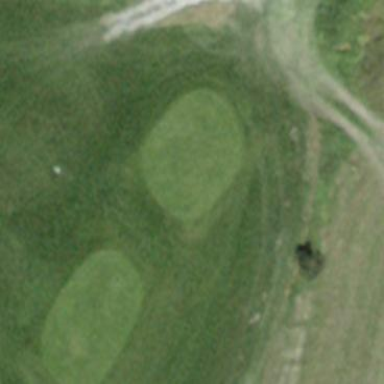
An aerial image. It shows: Golf tee.